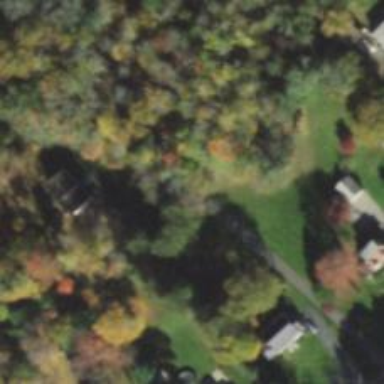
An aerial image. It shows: Driveway leading to service road.